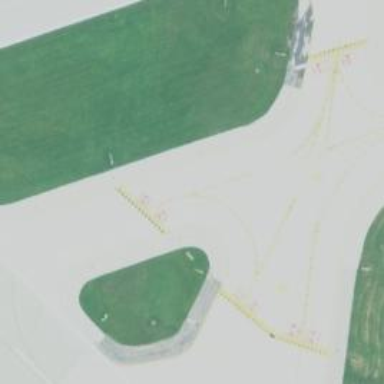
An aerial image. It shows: View of taxiway at the airport.